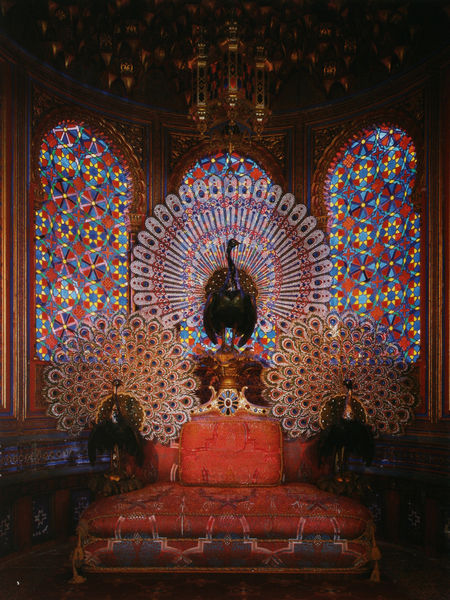
Titel: Der Pfauenthron im Maurischen Kiosk
Künstler: Franz Seitz
Standort: Graswangtal
Institution: Schloss Linderhof
Schlagwörter: blau, dunkel, vogel, weiß, gelb, sitzen, braun, bunt, fenster, glas, holz, lampe, lampen, licht, raum, schmuck, zeichnung, zimmer, rot, schloss, tier, muster, ornament, architektur, federn, gefieder, samt, kirche, gold, interieur, reich, sessel, decke, innen, krone, farbig, sofa, sitz, bogen, farben, farbe, lila, violett, beleuchtung, rad, rundbogen, kissen, thron, polster, dekor, ornamente, bett, schlafzimmer, leuchter, lichteinfall, edel, foto, bögen, diwan, orient, orientalisch, dom, bläulich, pfau, mosaik, pracht, halbrund, geometrisch, liege, arabisch, skulpturen, plastiken, glasfenster, glasmalerei, schlafgemach, rundbögen, rötlich, juno, einrichtung, prunk, teuer, mandala, pavillion, schlagen, primärfarben, ludwig, gas, ludwig ii, inneneinrichtung, buntglasfenster, pfauen, pfauenauge, glaskunst, pfauenaugen, pfauenrad, schwanzfedern, karl der fünfte, marokkanisch, pfauenfedern, linderhof, soffa, argus, pfauenbett, strausse, farbenpracht, mahgreb